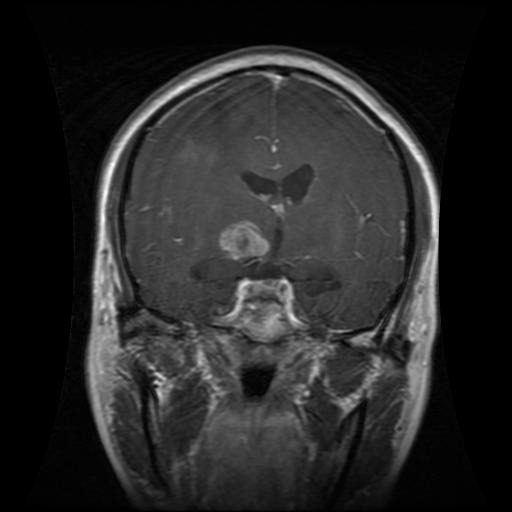
Label: glioma